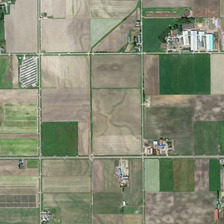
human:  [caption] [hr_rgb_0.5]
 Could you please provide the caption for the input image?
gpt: the farmland contains several rectangules with different usages .

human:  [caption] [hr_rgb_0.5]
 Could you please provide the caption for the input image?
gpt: it is a large piece of farmland .

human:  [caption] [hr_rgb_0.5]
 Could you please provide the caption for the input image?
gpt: the farmland contains several rectangules with different usages .

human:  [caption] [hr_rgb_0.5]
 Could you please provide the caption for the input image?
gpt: it is a large piece of farmland .

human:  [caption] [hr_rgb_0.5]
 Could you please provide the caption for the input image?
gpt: it is a large piece of farmland .